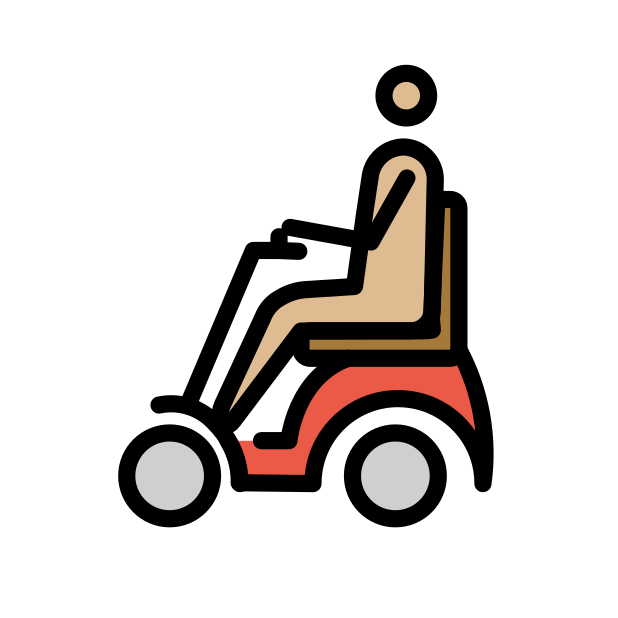
person in motorized wheelchair: medium-light skin tone